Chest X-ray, AP view. Patient: 42 years old, sex M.
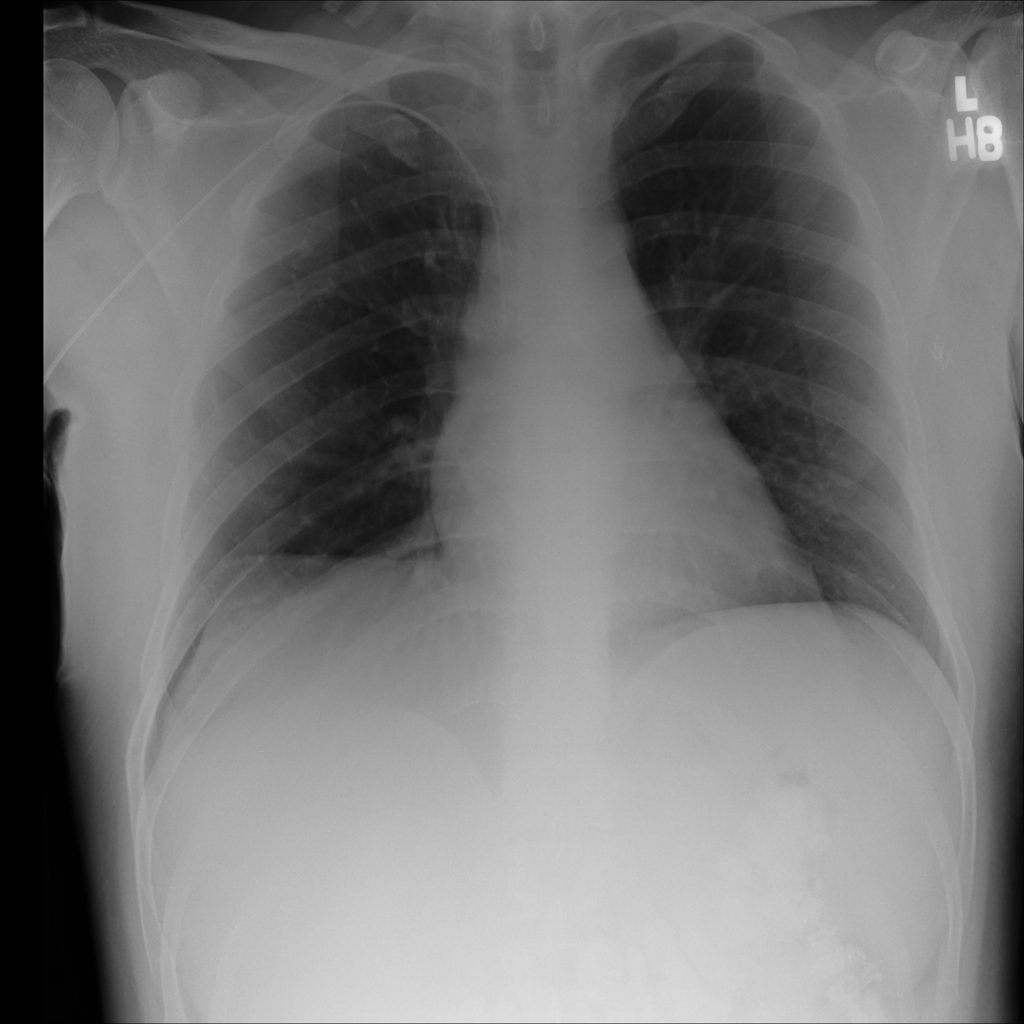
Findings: No Finding